Question: I've an ActionBar with 2 items, and an extra item which contains several submenus.
I want this last item, to appear like this picture:

Those three grey/white squared dots on the right, next to that arrow.
I've thought about downloading a PNG whith that image, but I think its not the correct way of doing it.
The first two menu entries, are displayed because I've set in the XML the tag 'android:showAsAction="always"'.
I've tried setting different "showAsAction" values but none worked.
Can you guide me?
Thanks.
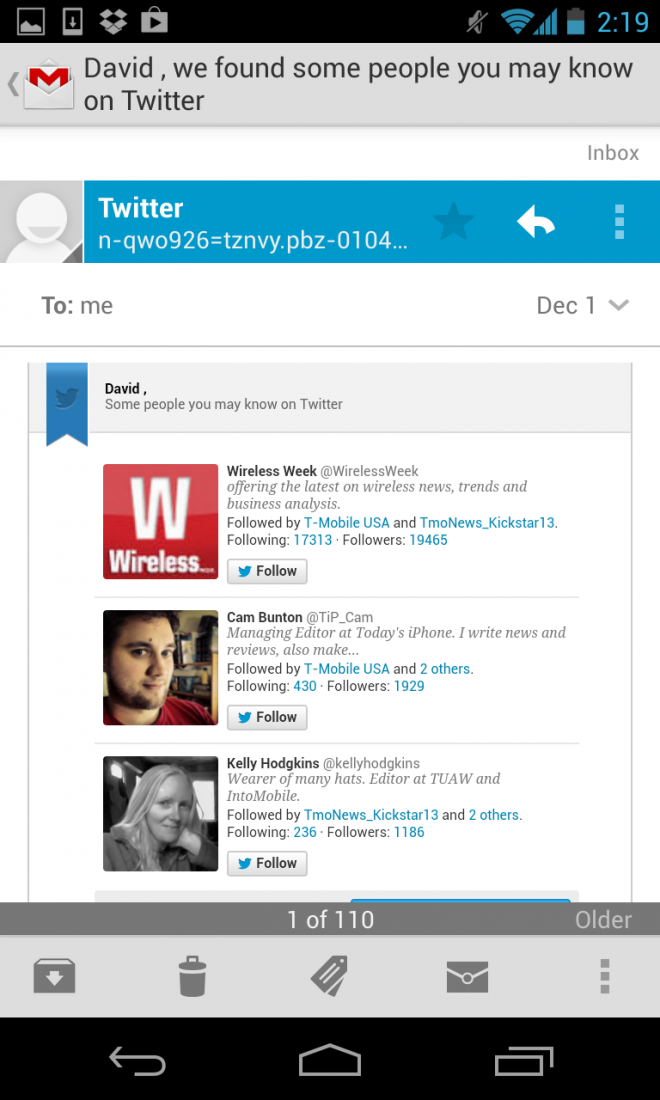
Answer: set the third one to 'android:showAsAction="never"' and that will put it on the overflow menu